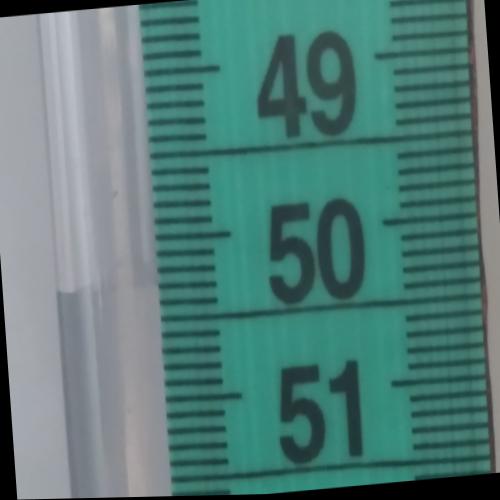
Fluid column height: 50.3 cm